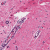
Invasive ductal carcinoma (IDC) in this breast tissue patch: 0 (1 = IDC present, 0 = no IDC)